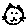
Label: cat